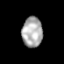
Tissue: prostate
Cell type: T cells
Senescence score: 0.3542
Nuclear area (px): 611
Mean DAPI intensity: 171.201